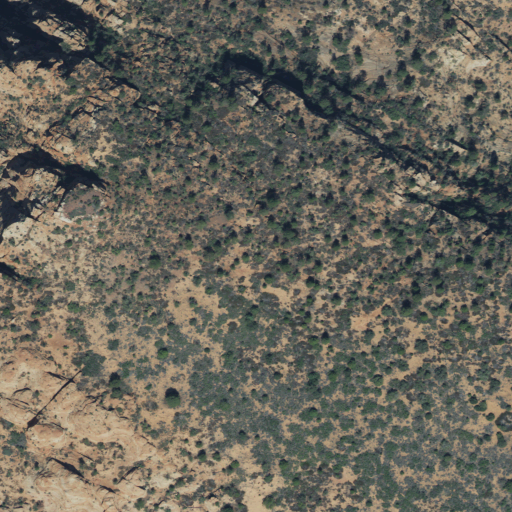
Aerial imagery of mountain in Utah named De Mille Peak containing evergreen forest and shrub